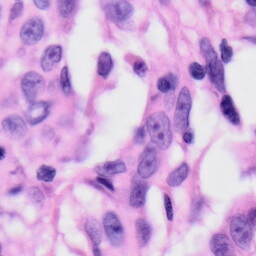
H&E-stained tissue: Skin